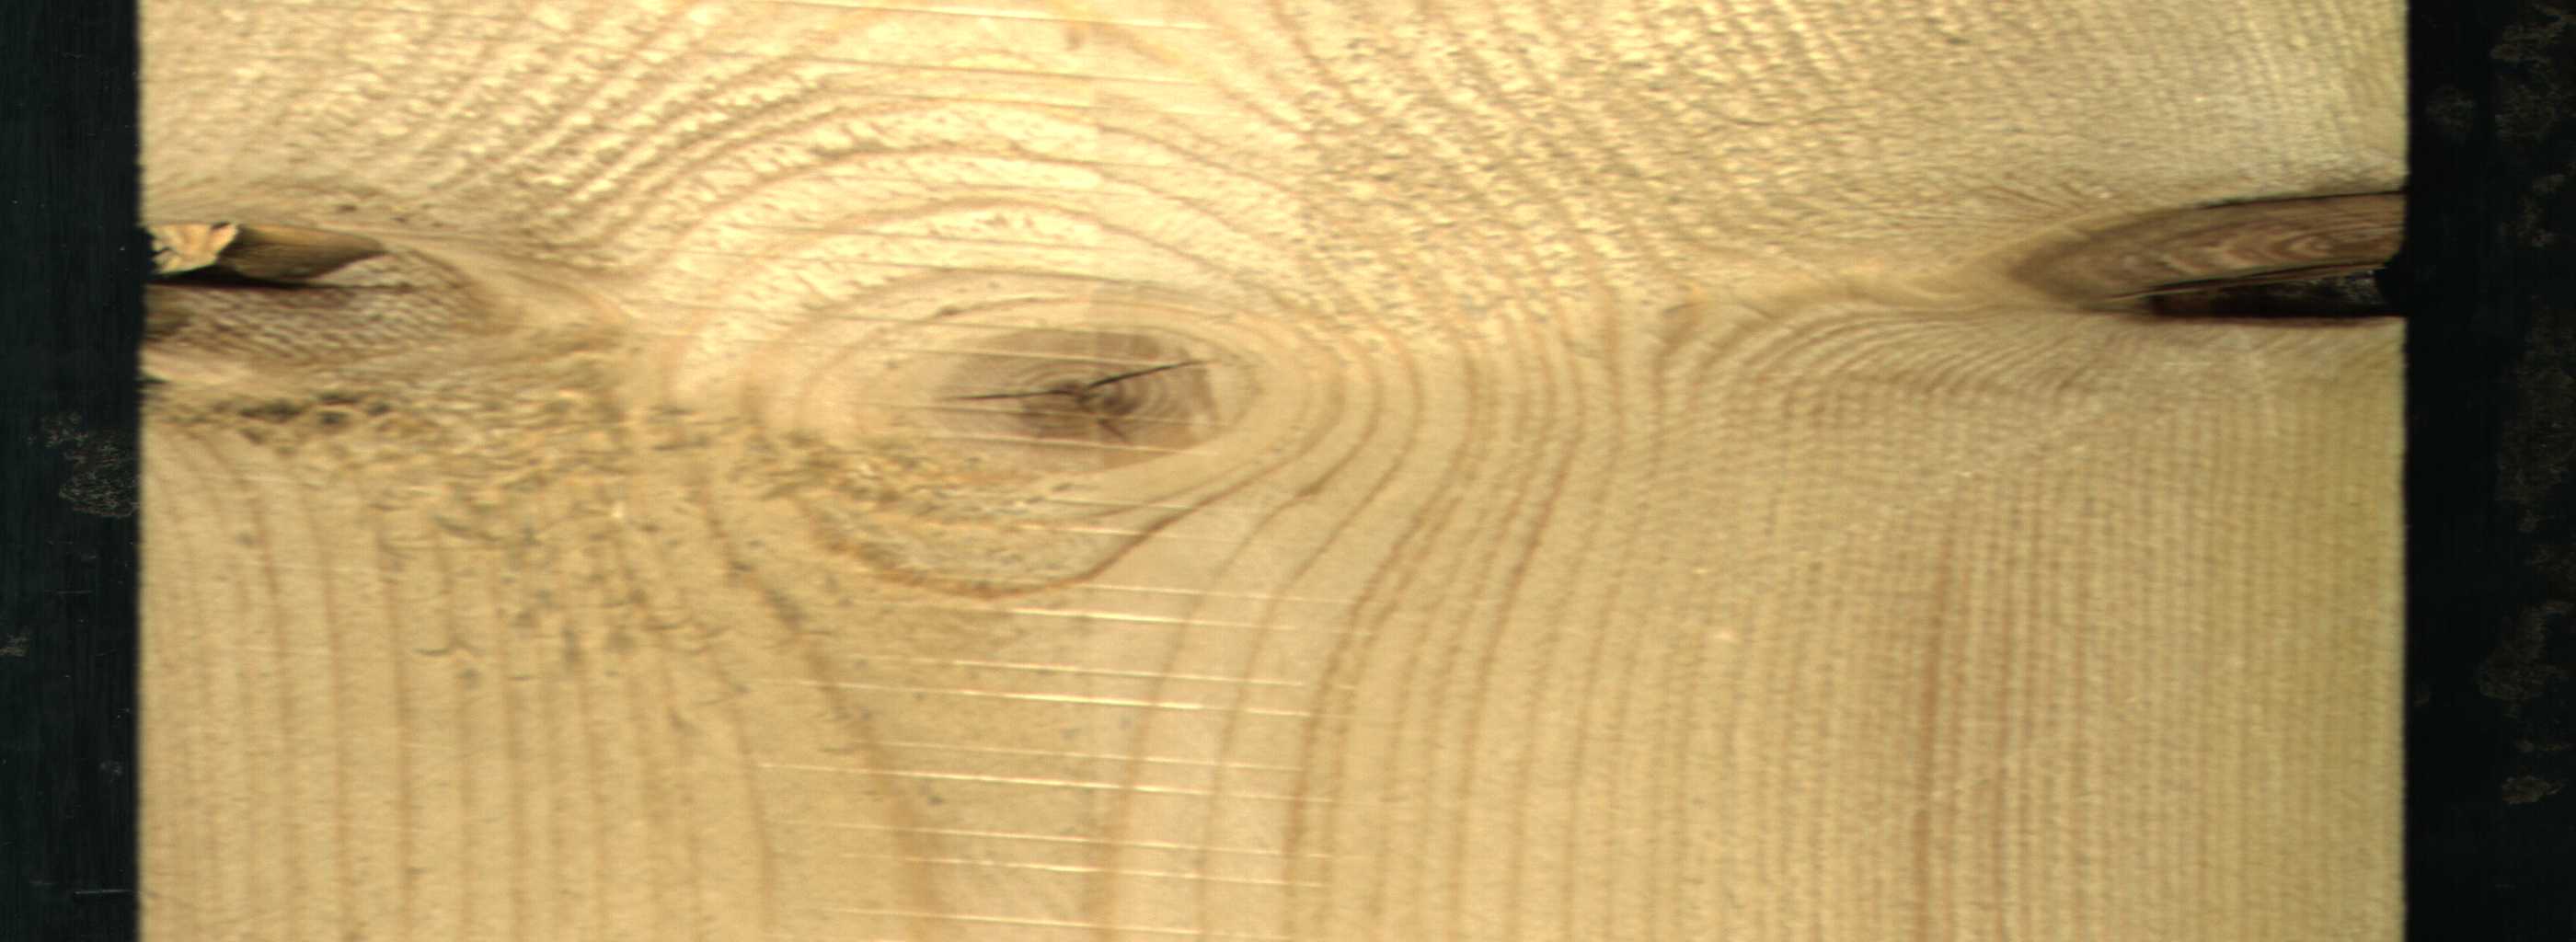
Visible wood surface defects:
knot_with_crack
knot_with_crack
Knot_missing
Live_Knot